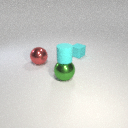
large green metal sphere to the left of small cyan rubber cube